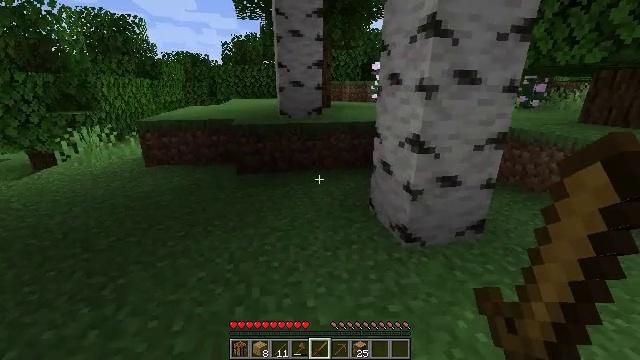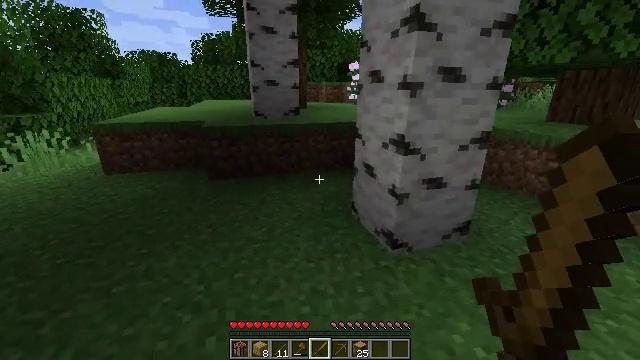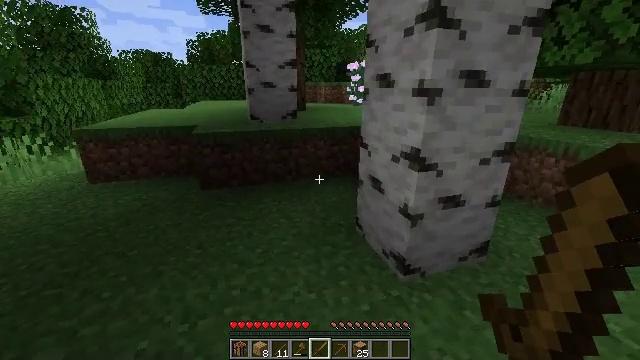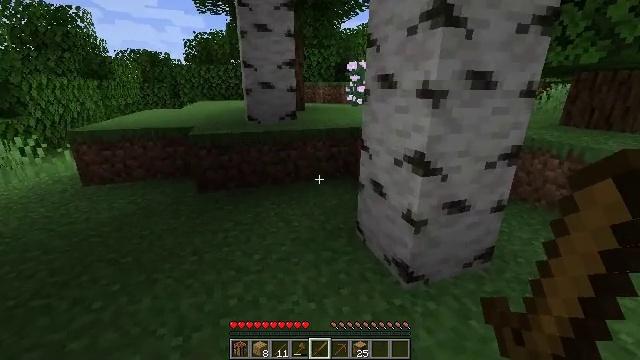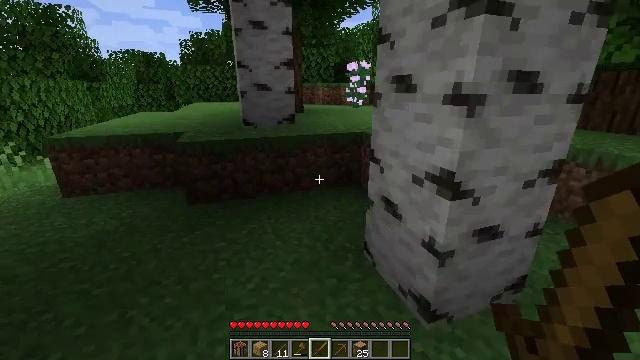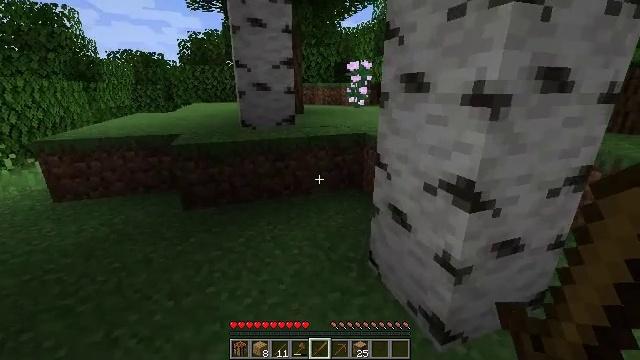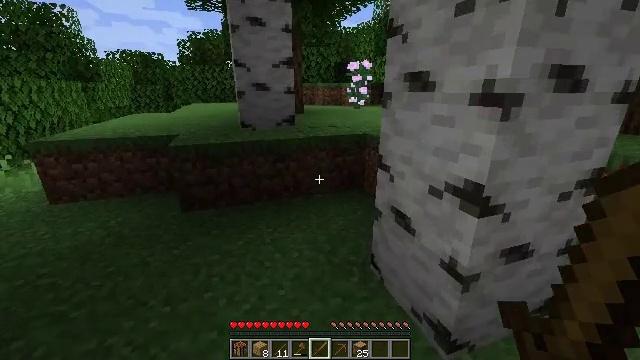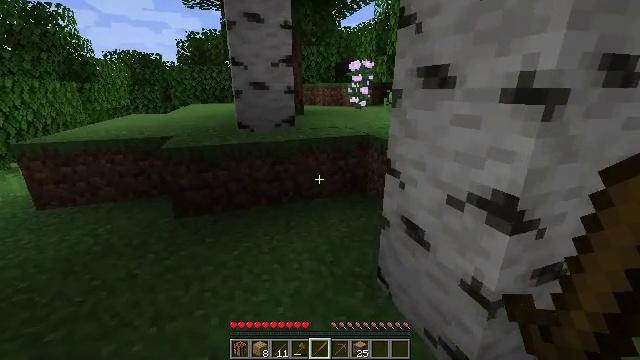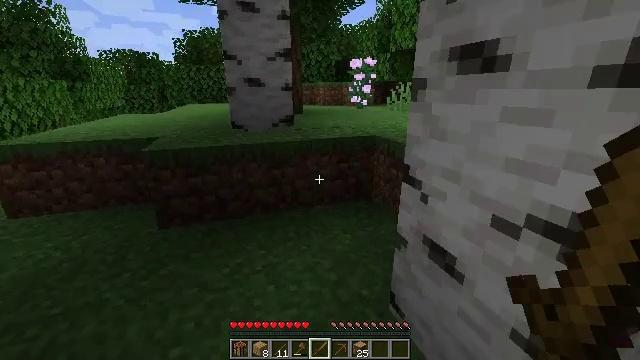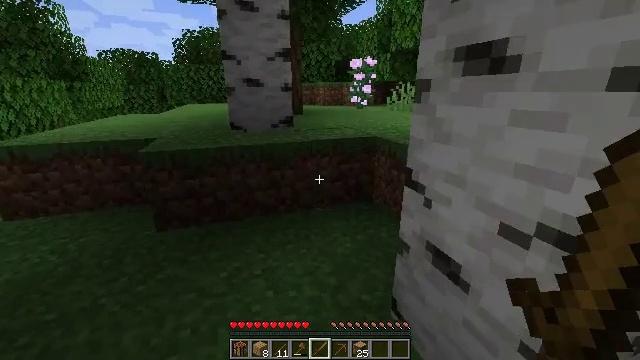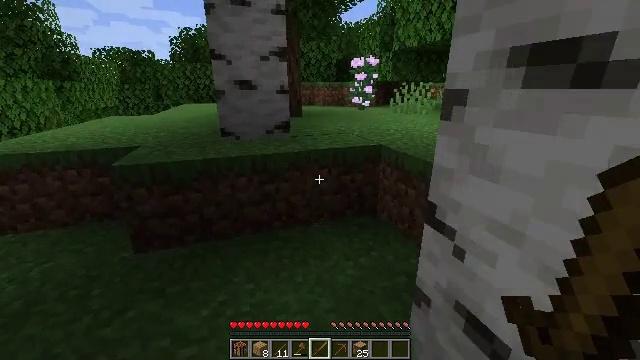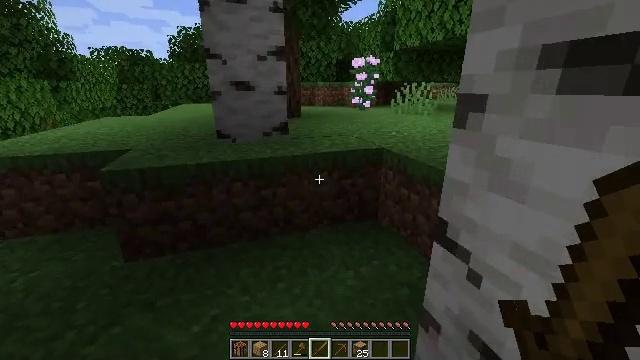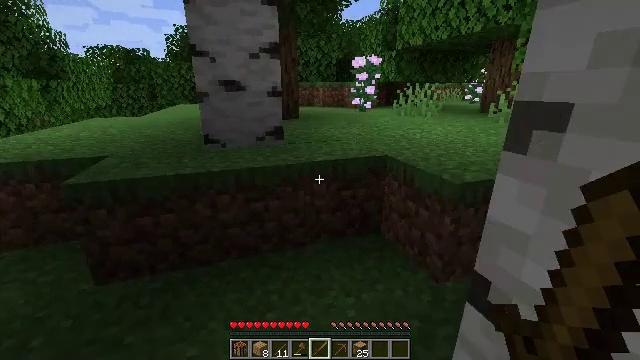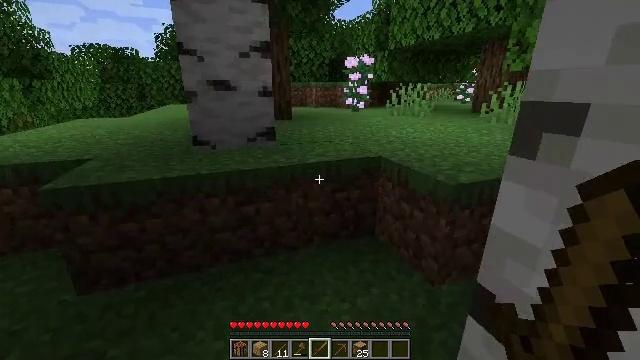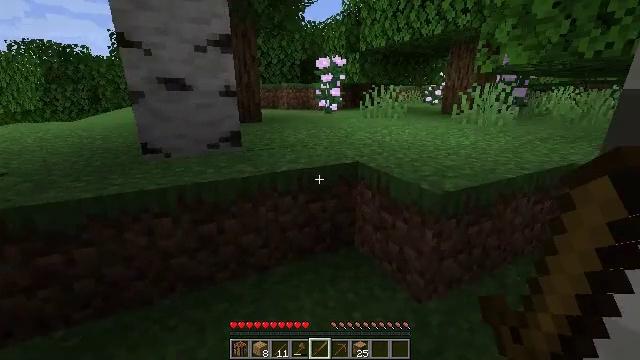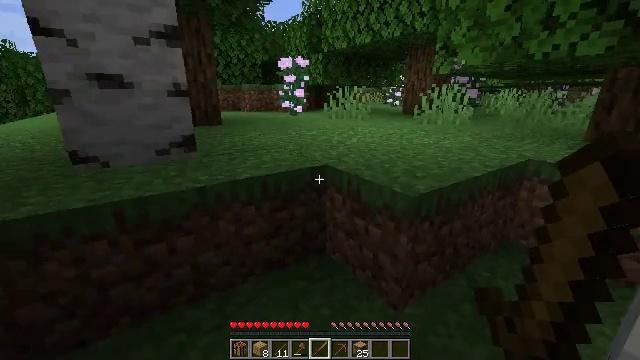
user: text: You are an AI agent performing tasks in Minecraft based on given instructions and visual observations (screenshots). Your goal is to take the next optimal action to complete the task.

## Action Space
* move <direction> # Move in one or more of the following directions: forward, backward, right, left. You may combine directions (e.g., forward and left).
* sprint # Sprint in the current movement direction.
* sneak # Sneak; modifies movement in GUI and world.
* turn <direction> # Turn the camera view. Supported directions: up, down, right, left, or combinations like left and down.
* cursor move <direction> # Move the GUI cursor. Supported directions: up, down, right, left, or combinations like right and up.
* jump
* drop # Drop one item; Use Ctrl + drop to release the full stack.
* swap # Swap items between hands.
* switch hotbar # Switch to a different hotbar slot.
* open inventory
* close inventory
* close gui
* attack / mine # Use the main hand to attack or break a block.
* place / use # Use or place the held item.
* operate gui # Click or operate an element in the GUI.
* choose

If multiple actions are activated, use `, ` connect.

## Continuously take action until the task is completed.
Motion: motion action
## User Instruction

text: Mine the rose bush in the garden.
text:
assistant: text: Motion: move forward, turn right
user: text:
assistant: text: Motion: move forward
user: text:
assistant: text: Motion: move forward
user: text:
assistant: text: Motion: move forward
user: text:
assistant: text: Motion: move forward
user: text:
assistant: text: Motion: move forward
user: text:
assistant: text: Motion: move forward
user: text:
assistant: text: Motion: move forward
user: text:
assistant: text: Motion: move forward
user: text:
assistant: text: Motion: move forward
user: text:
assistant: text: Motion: move forward
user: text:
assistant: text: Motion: move forward
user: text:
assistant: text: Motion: move forward, turn right
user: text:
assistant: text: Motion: move forward, turn right
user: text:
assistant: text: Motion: move forward, turn right
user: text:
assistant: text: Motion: move forward, turn right
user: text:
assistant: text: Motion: move forward
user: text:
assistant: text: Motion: move forward
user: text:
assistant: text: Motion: move forward
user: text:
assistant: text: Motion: move forward
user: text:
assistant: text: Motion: move forward, jump
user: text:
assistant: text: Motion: move forward, jump
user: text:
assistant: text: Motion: move forward, jump
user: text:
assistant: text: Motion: move forward, jump
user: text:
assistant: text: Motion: move forward, jump
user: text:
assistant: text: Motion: move forward
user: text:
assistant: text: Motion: move forward
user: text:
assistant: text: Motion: move forward
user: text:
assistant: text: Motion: move forward
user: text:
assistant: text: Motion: move forward